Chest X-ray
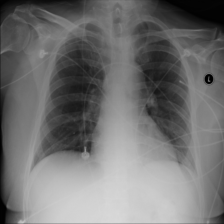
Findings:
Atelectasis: negative
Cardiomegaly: negative
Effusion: negative
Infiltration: negative
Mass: negative
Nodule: negative
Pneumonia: negative
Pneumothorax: negative
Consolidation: negative
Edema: negative
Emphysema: negative
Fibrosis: negative
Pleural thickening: negative
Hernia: negative